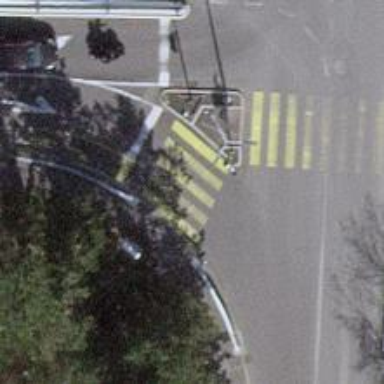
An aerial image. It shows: Crossing with traffic signals.